Question: I have created a levelplot() in R using a data set with 5 rows and 50 columns.
'''
rgb.palette <- colorRampPalette(c("green", "red"), space = "Lab")
levelplot(mat, col.regions=rgb.palette, xlab = "Risk Level", ylab = "Zones", main = "Risk Profile")
'''
The result looks like this:
Can someone please advice, how can I expand the plot horizontally and the labels of x-axis to be visible clearly?
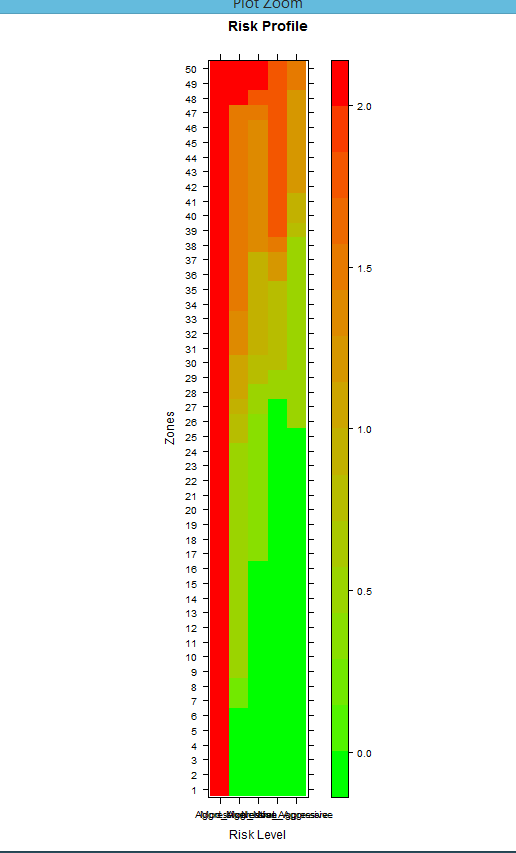
Answer: Bu default, 'levelplot()' use the isometric aspect so one unit in x equals one unit in y. You can change the default with
'''
levelplot(mat, col.regions=rgb.palette,
xlab = "Risk Level", ylab = "Zones", main = "Risk Profile",
aspect="fill")
'''